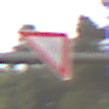
Verkehrszeichen: VorfahrtGewaehren
Umgebung: Outdoor, Nature
Tageszeit: SunriseSunset
Wetter: Clear
Licht: Natural
Jahreszeit: NotSpecified
Kontrast: LowContrast